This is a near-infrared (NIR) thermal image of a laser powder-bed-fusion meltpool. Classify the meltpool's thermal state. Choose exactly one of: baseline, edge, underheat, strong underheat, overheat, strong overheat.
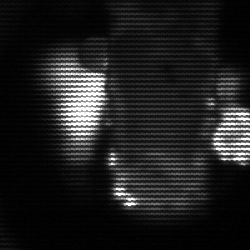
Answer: strong underheat